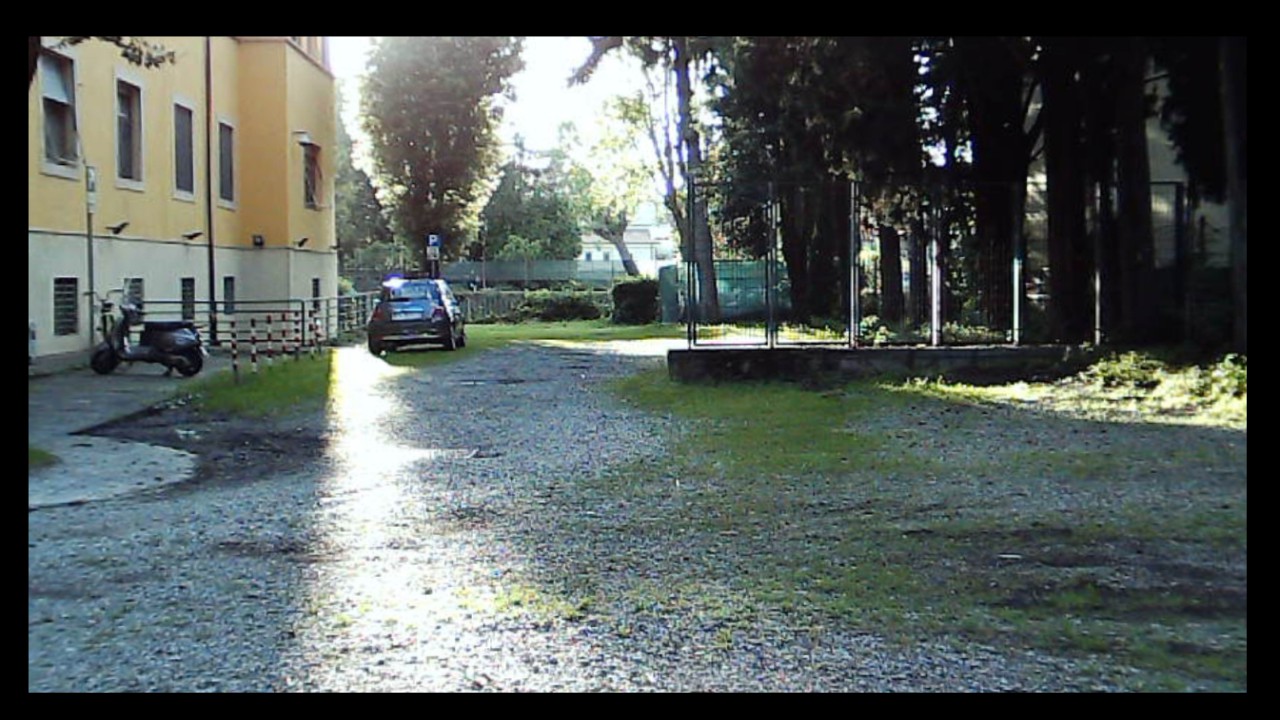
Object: Betafpv air75